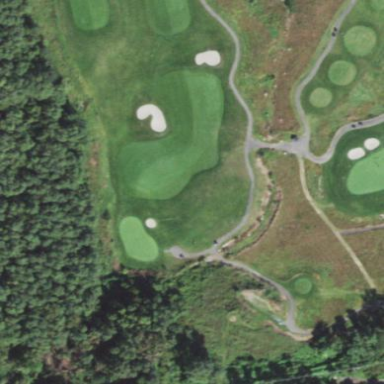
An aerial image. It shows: Golf fairway surrounded by grass.